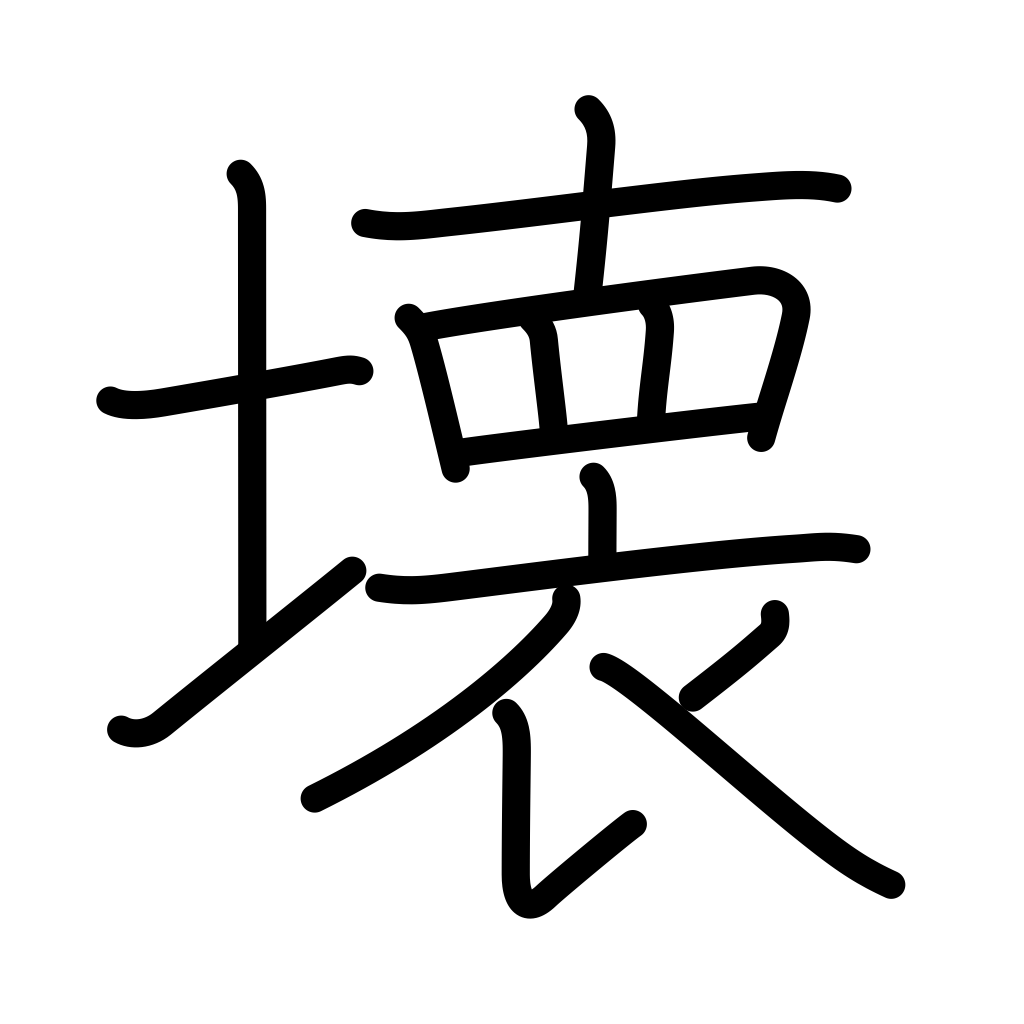
Meaning: demolition, break, destroy